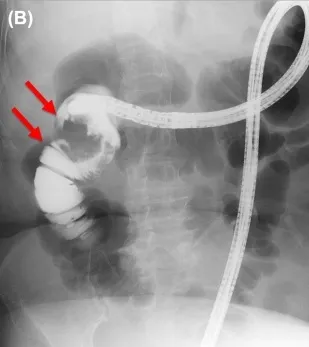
Type 2 tumor was identified in the transverse colon. (B) Gastrointestinal endoscopy angiography. Pathologic finding revealed well-differentiated adenocarcinoma.
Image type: radiology (x_ray)